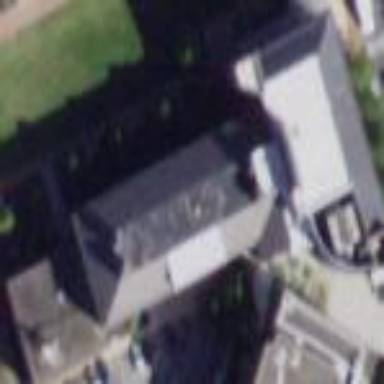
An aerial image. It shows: College building.